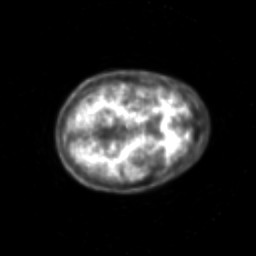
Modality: PET
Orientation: axial
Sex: female
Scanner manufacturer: siemens